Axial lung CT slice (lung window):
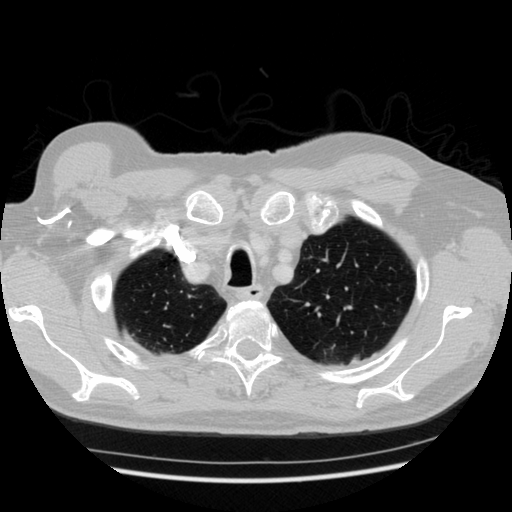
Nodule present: no